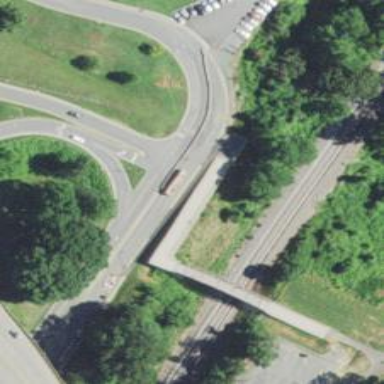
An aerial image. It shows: Trunk link highway.